Question: I have a 64bit system with windows10.
After I wrote an html file in notepad and saved it, the result shown in all browsers in my system are the same.
It's just the raw html code not the result that is supposed to be.
What should i do?

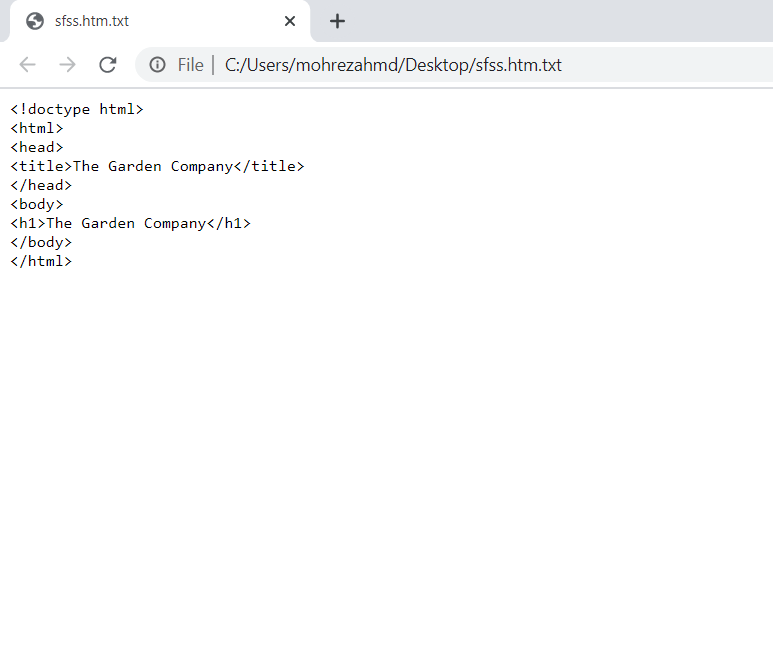
Answer: You did not save your file as a HTML document, you saved it as TXT.
Open your explorer and show your file extensions.
<URL>
Now rename your 'sfss.htm.txt' into 'sfss.html'